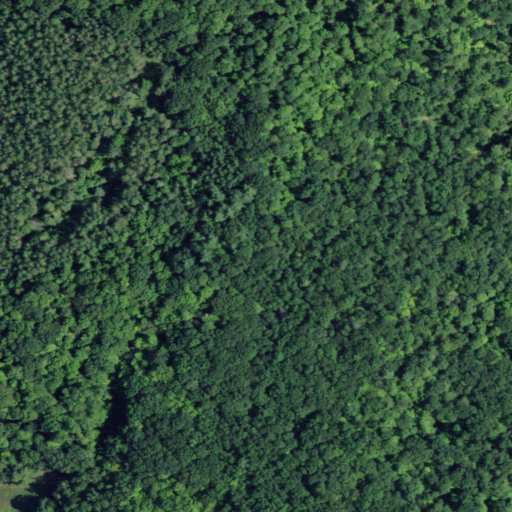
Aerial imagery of ridge(s) in New York named Redstone Ridge containing deciduous forest and pasture